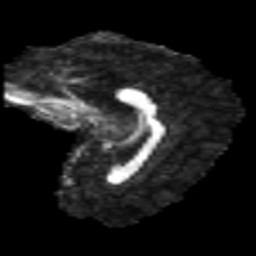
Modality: FA
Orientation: sagittal
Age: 18
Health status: ill
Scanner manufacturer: philips
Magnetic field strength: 3 T
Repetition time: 9 s
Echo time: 0.127 s